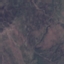
Land use / land cover class: HerbaceousVegetation